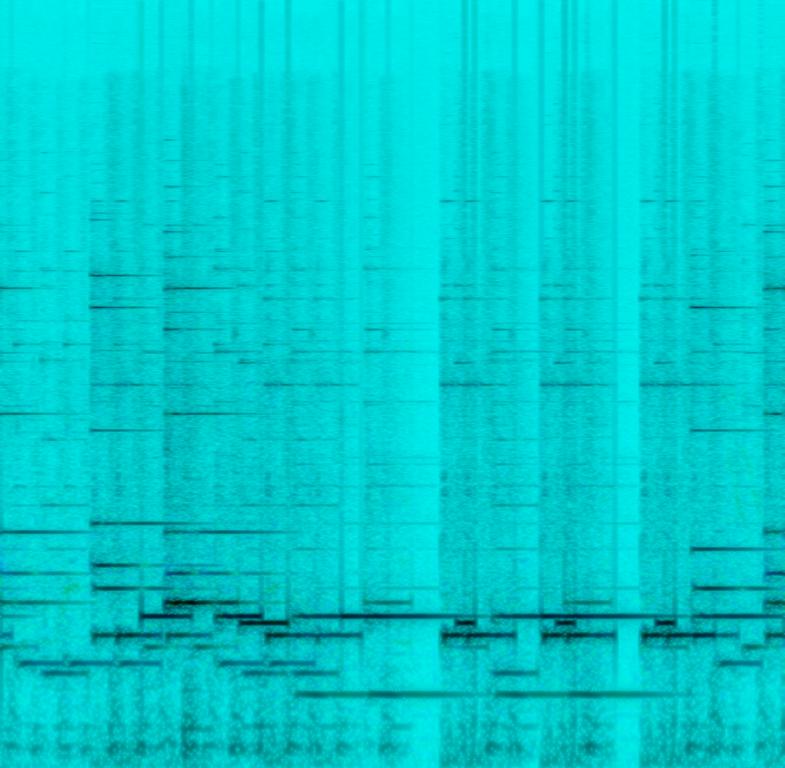
The low quality recording features a shimmering bell melody, followed by some stuttering swing sound effects. It sounds passionate and addictive.